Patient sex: M
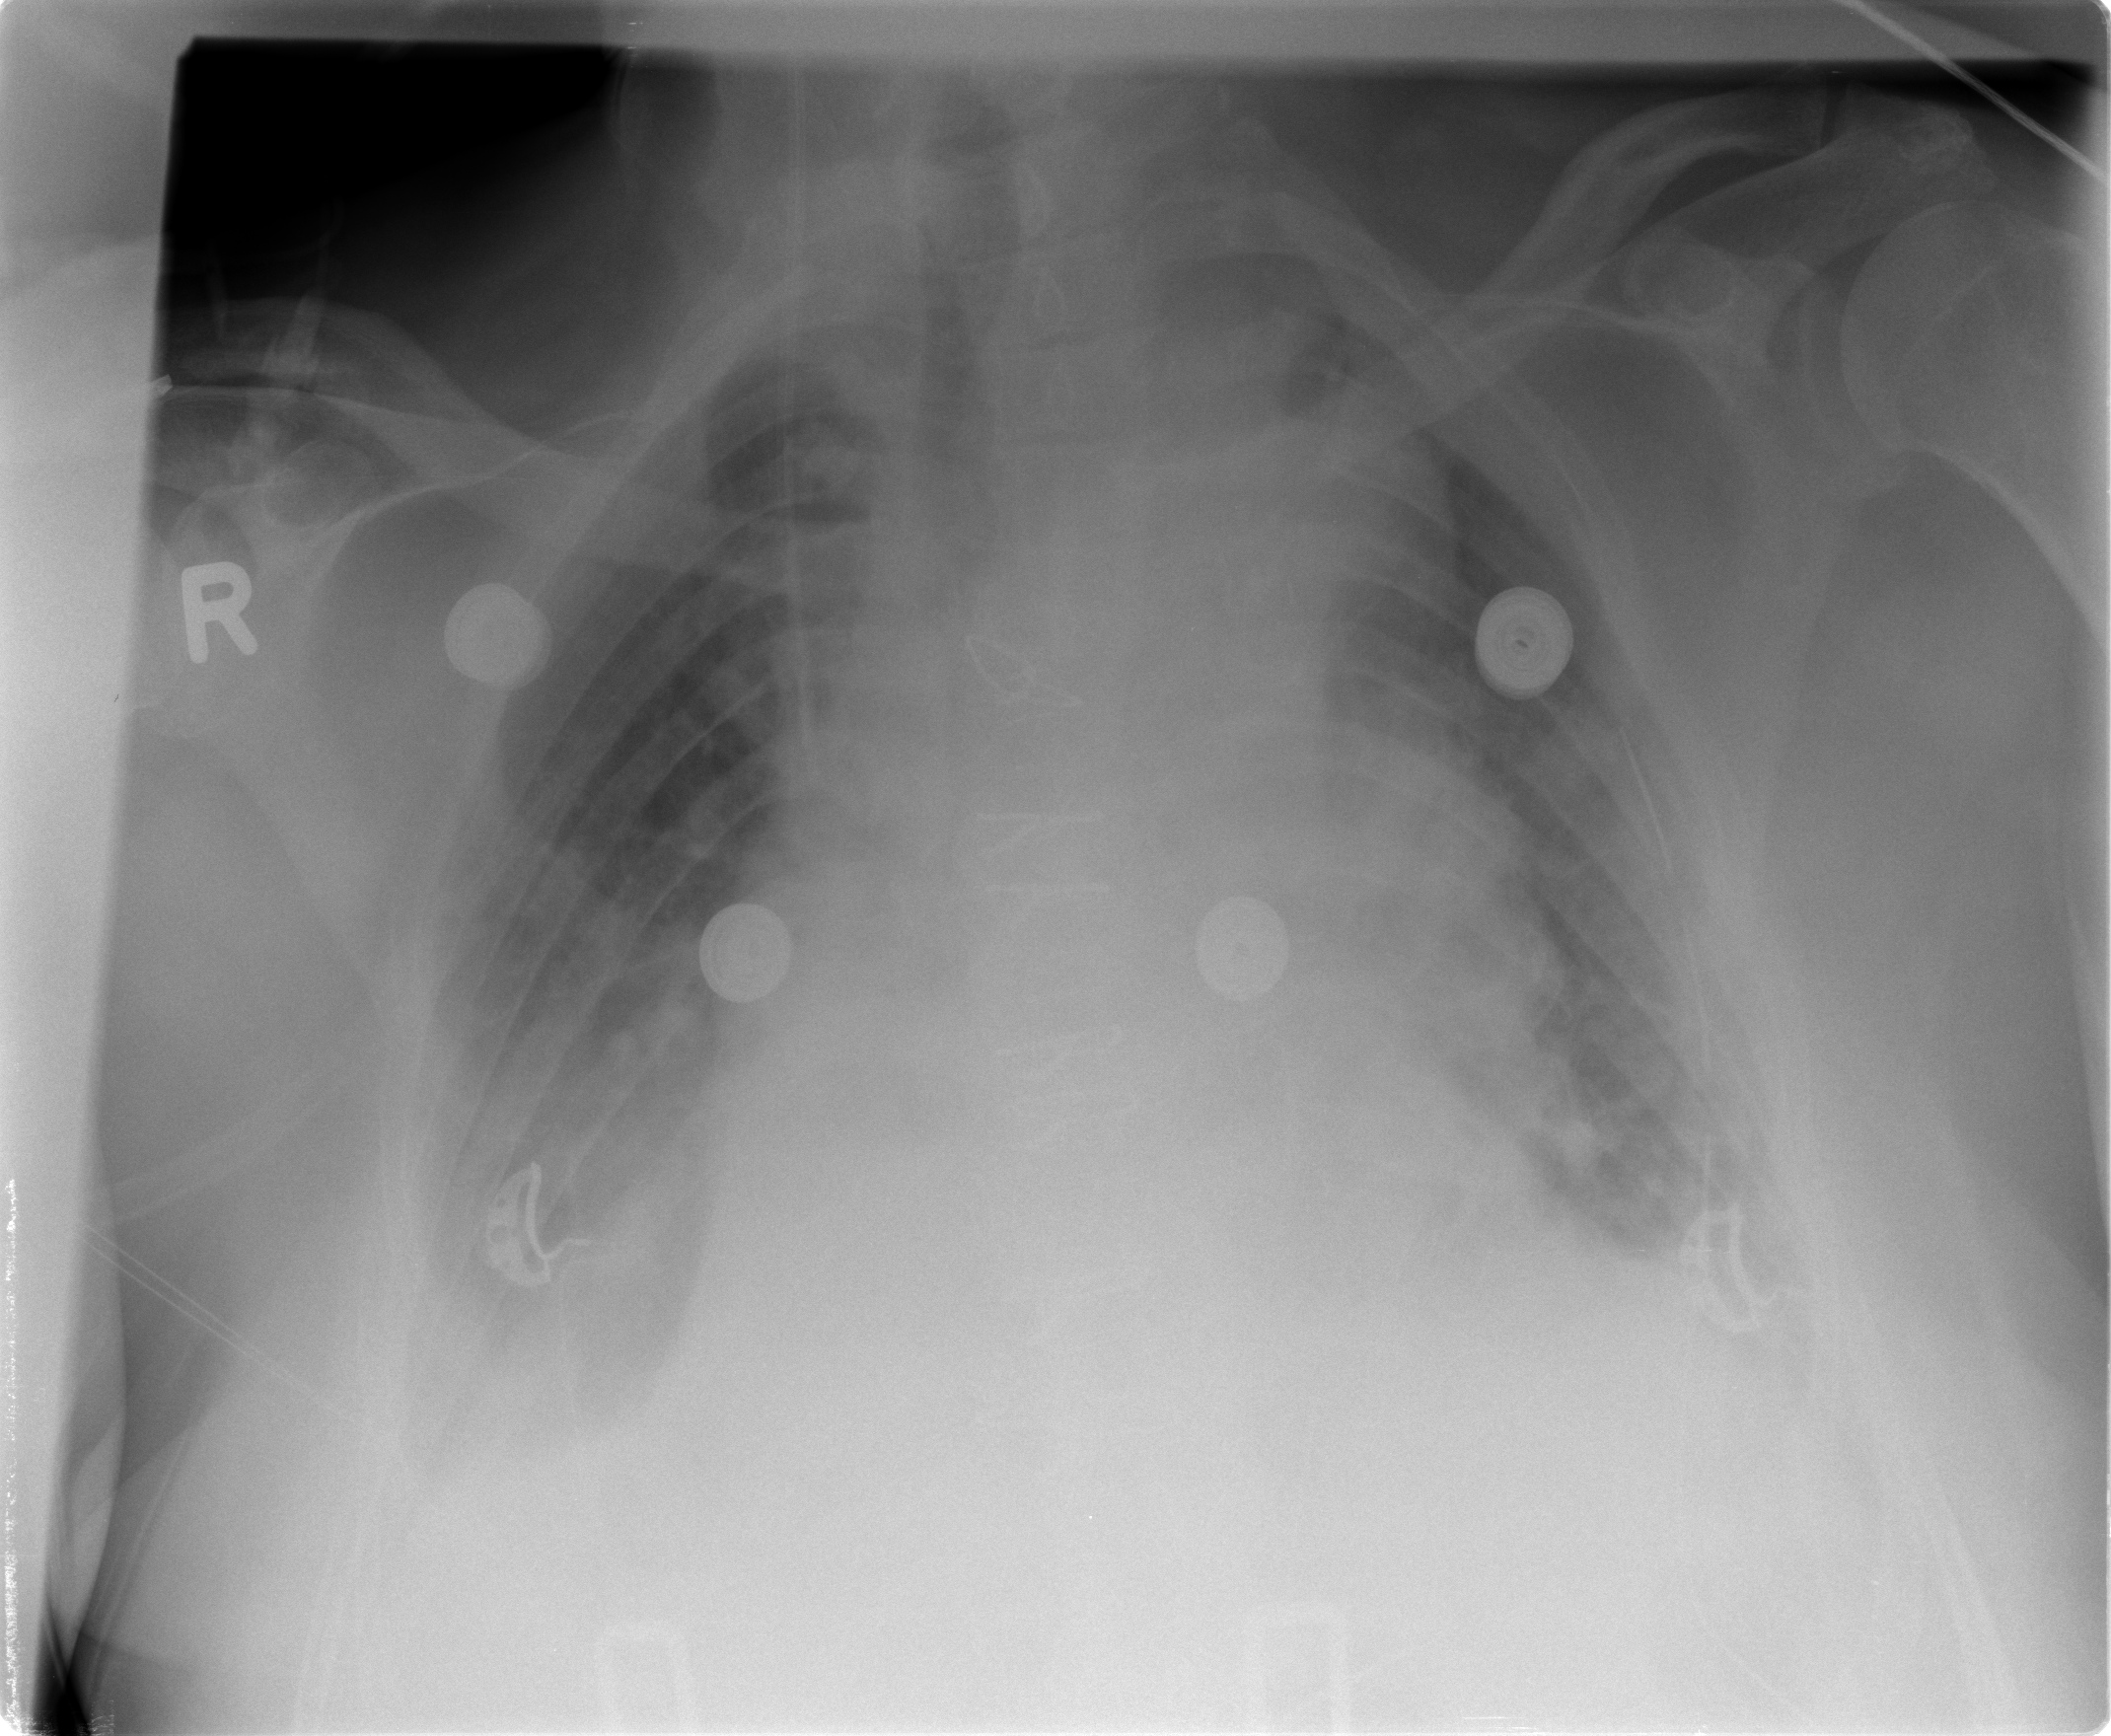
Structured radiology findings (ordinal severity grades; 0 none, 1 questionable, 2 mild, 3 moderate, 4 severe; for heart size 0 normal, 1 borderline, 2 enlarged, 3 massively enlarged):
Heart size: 2
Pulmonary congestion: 2
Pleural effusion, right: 3
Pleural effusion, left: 2
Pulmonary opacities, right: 0
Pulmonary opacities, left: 0
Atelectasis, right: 2
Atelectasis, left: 2